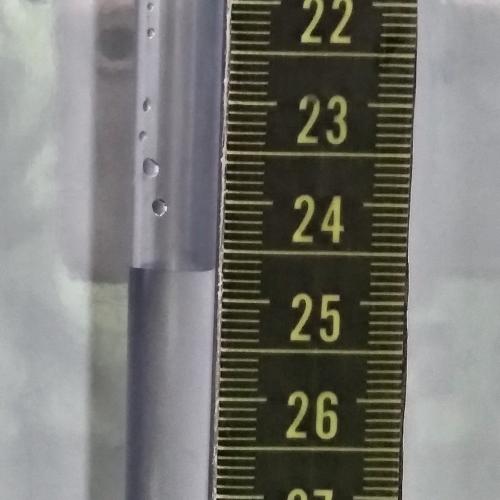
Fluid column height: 24.7 cm